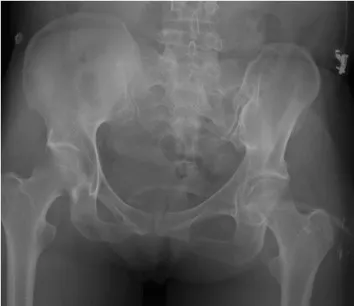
Pre-operative anteroposterior radiograph of pelvis demonstrating lack of evidence of left femoral neck fracture.
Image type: radiology (x_ray)